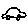
Label: car